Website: crate-barrel
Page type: billing-address
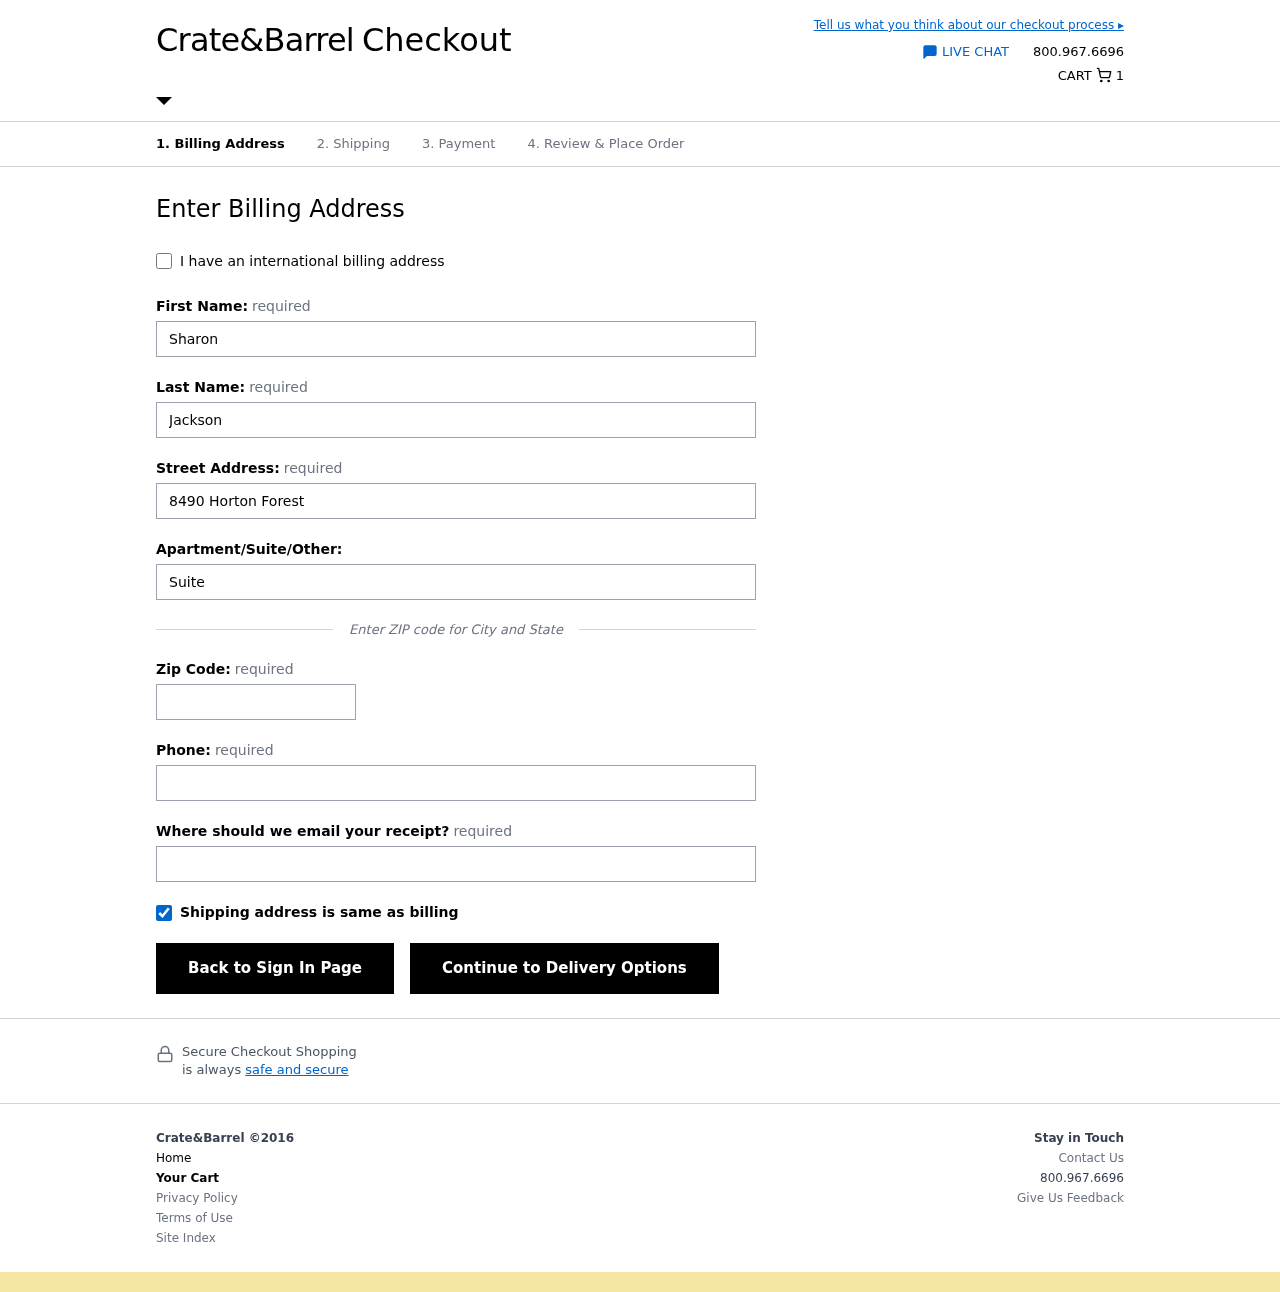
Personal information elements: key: PII_EMAIL
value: sharon.jackson@hotmail.com
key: PII_FIRSTNAME
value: Sharon
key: PII_LASTNAME
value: Jackson
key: PII_PHONE
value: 8014739103
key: PII_POSTCODE
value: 72779
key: PII_STREET
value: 8490 Horton Forest
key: PII_STREET2
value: Suite 164
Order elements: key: ORDER_NUM_ITEMS
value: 1